Field crop: tomato
Growth stage: 2
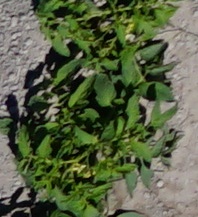
Species: tomato